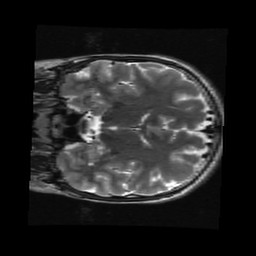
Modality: T2w
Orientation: coronal
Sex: male
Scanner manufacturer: ge
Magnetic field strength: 3 T
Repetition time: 5 s
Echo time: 0.1012 s